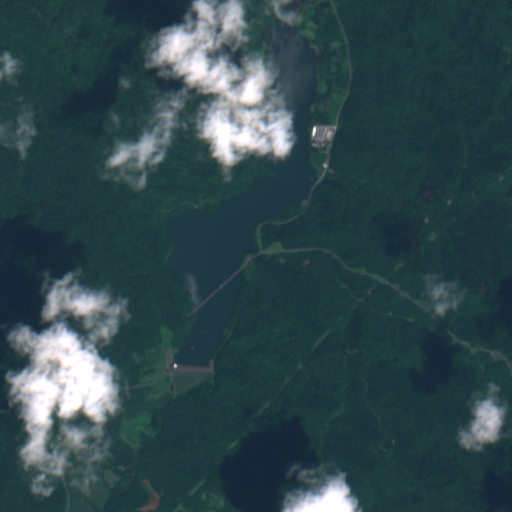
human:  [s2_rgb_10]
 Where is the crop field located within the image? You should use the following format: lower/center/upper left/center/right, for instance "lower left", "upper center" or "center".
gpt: The crop field is located in the lower left of the image.
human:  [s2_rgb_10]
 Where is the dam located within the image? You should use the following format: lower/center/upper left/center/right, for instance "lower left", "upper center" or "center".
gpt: The dam is located in the lower left of the image.
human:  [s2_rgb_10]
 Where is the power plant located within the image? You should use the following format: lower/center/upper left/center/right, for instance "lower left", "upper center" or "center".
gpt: There is no power plant in the image.